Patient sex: M
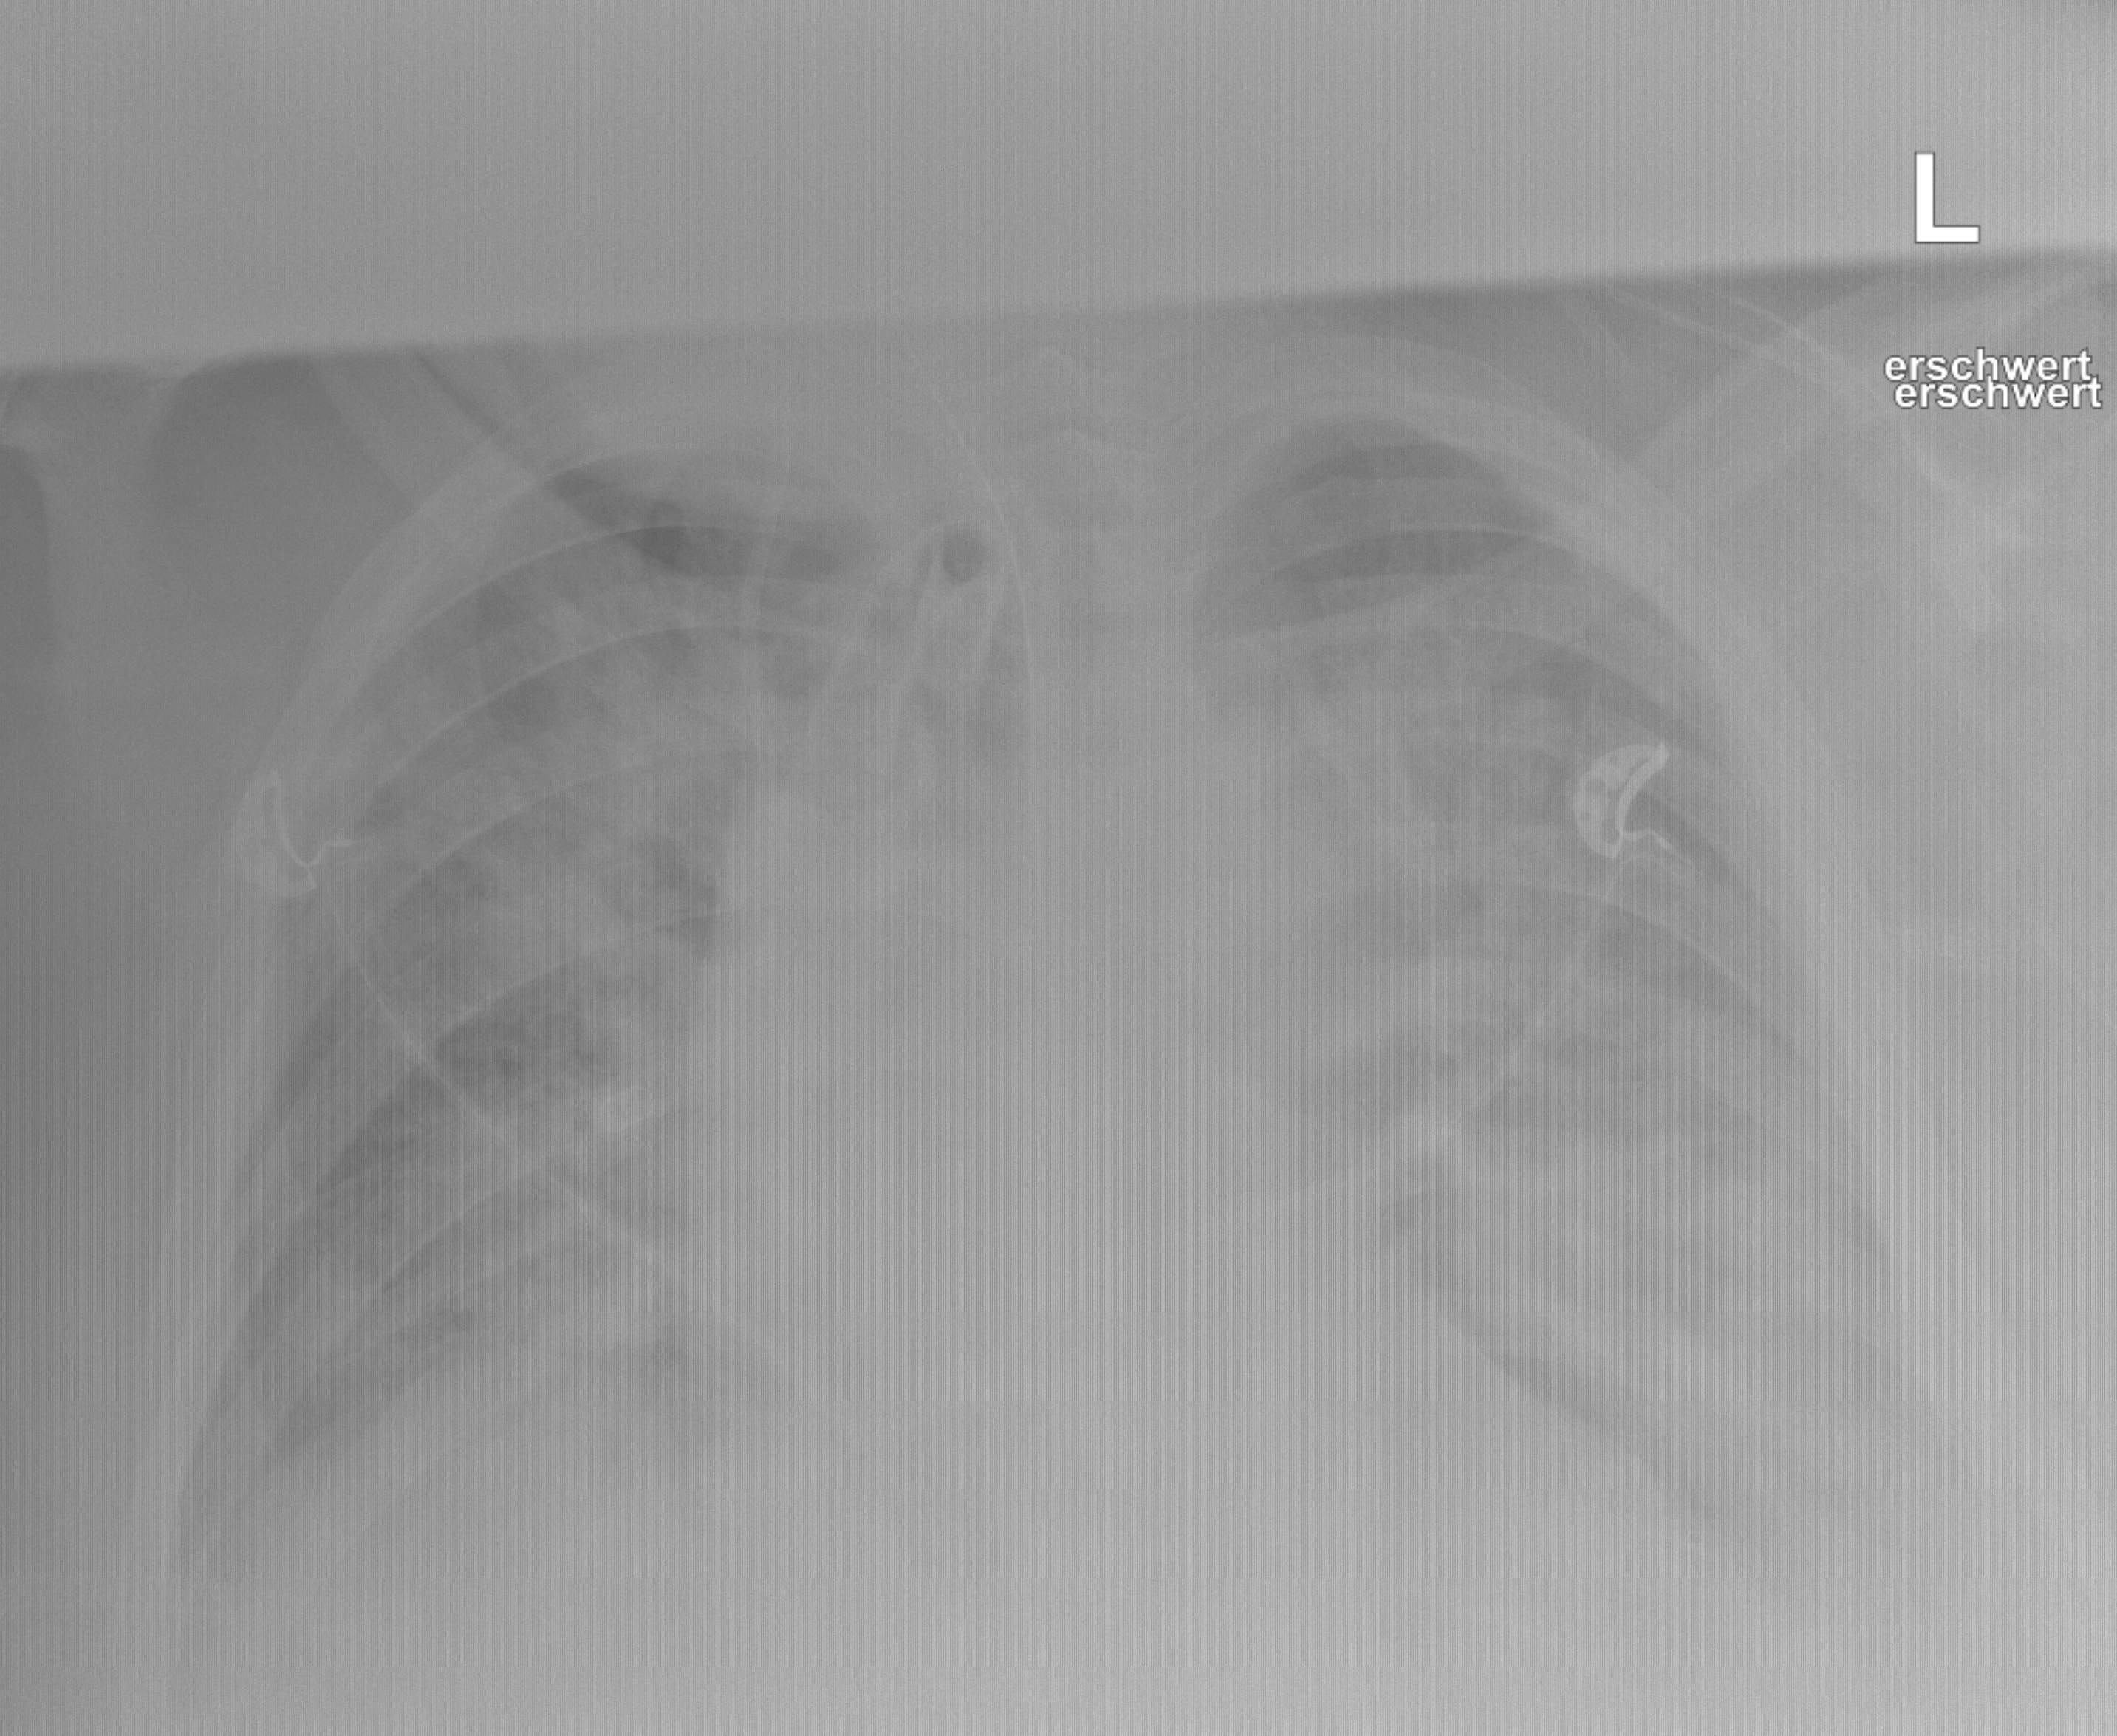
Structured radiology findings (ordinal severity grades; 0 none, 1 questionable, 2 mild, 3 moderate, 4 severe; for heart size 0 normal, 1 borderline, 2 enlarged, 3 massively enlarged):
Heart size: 0
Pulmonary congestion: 3
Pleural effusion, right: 2
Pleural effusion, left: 2
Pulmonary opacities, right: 3
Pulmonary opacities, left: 3
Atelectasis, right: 2
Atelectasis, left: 2